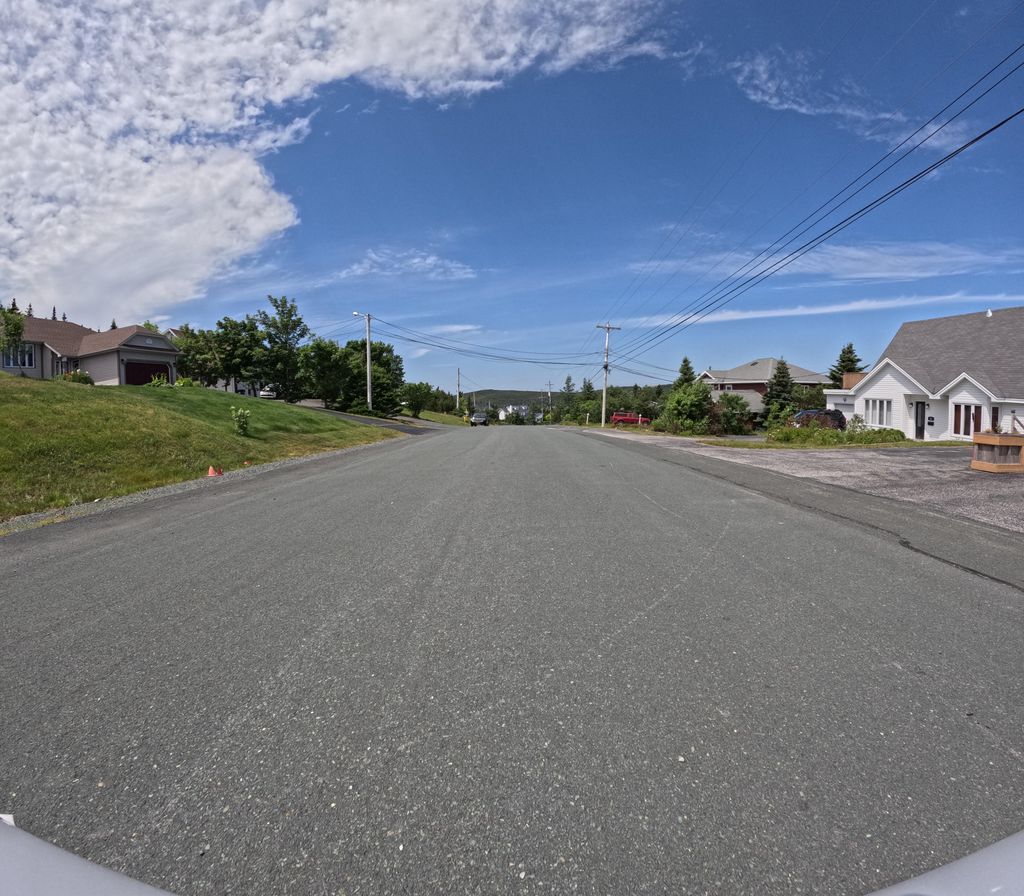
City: st_johns